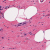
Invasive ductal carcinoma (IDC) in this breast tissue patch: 0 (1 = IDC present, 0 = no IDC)